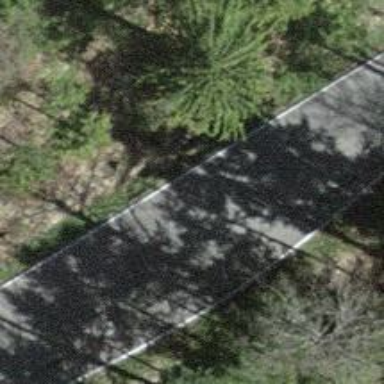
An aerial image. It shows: Passing place on the road.